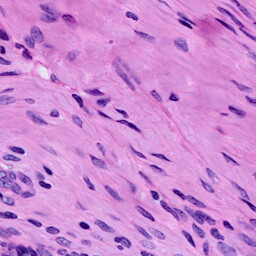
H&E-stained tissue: Cervix